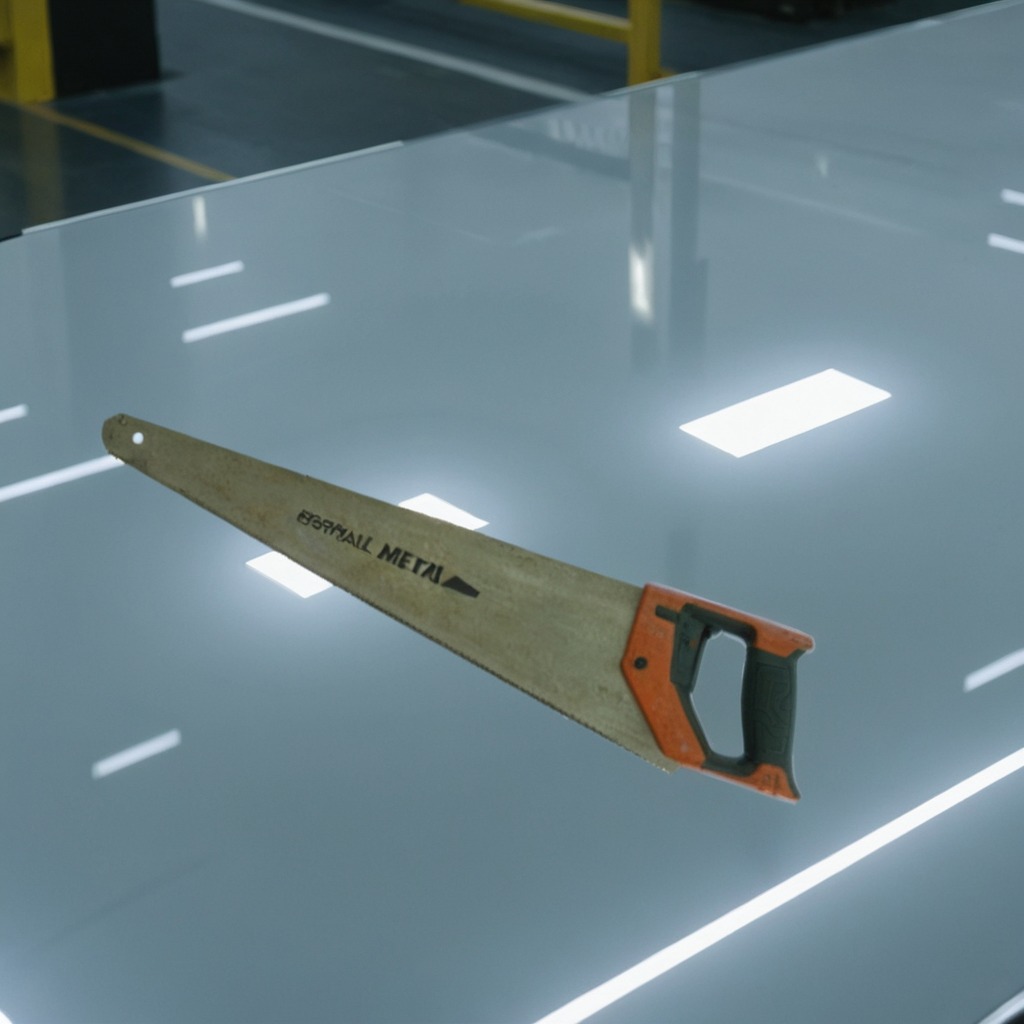
A metal saw is lying on the table in a ship maintenance bay industrial lighting.